You are looking at a signal-to-image encoding: consecutive vibration samples arranged as the rows of a grayscale square. Determine the bearing's health state. Answer with exactly one of: normal, inner_race, outer_race, ball.
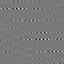
Answer: outer_race